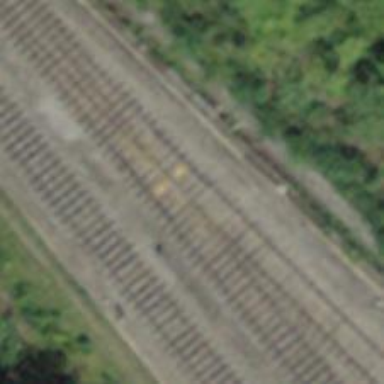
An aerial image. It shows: Single-track electrified railway siding with contact line for service.